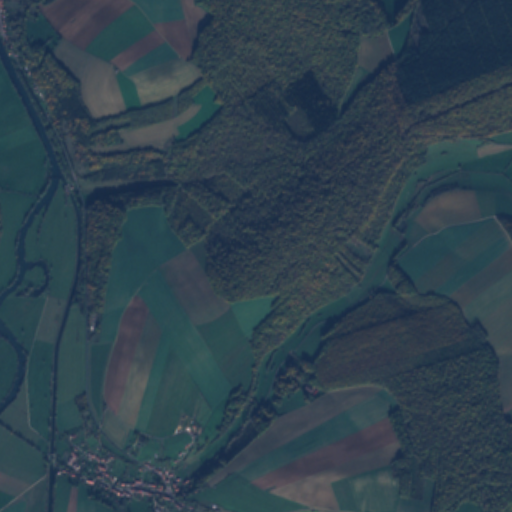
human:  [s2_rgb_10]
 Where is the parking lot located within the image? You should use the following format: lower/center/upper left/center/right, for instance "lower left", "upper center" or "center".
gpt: The parking lot is located in the center left of the image.
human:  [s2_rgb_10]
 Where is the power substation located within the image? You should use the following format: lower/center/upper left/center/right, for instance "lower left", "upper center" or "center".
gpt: The power substation is located in the center left of the image.
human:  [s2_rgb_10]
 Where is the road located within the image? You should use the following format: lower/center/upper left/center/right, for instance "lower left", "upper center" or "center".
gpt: There is no road in the image.